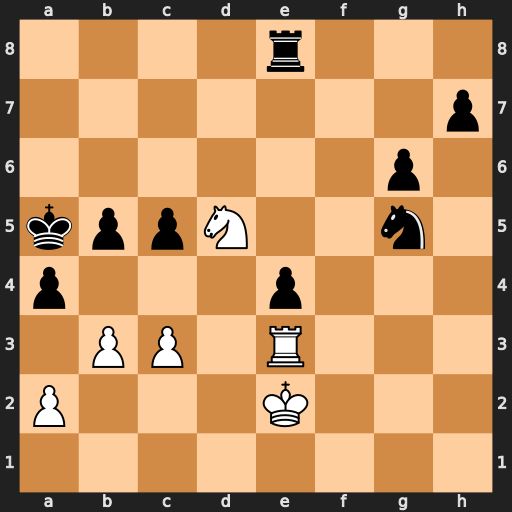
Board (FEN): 4r3/7p/6p1/kppN2n1/p3p3/1PP1R3/P3K3/8
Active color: w
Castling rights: -
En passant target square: -
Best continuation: b4+ Ka6 Nc7+ Kb7 Nxe8